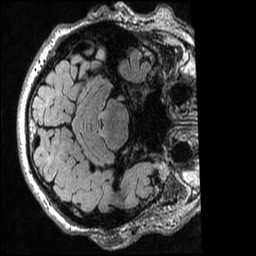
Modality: T2w
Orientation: axial
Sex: male
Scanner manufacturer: ge
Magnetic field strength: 3 T
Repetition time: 6 s
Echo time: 0.1291 s